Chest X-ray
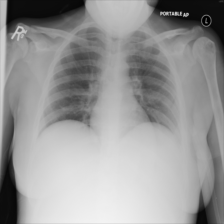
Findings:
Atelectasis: negative
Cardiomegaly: negative
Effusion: negative
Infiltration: negative
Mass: negative
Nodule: negative
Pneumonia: negative
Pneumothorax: negative
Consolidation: negative
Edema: negative
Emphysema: negative
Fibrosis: negative
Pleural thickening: negative
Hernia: negative